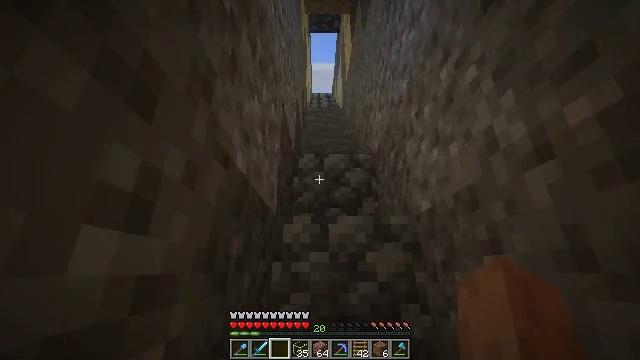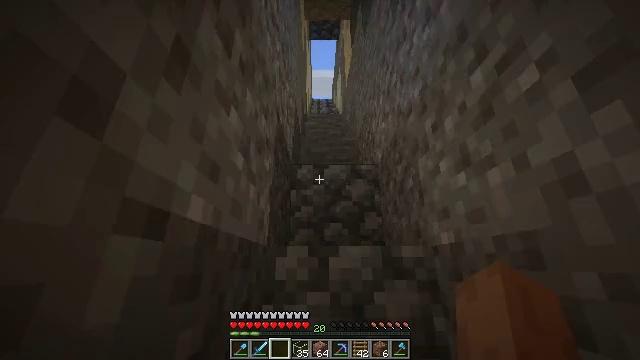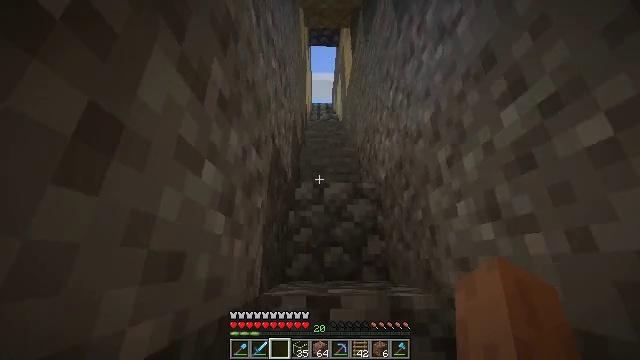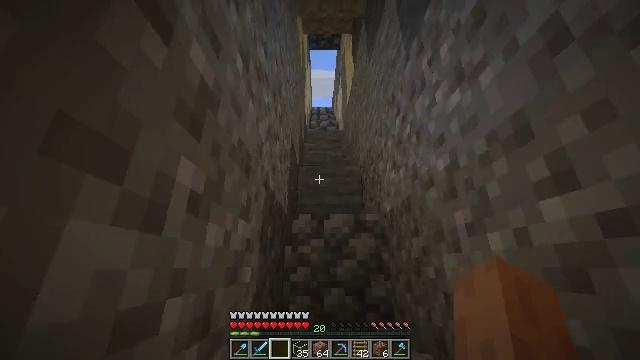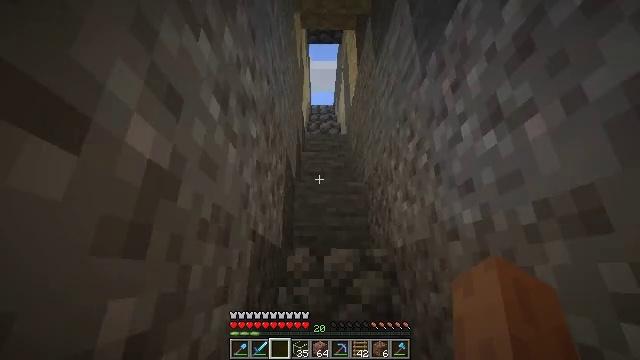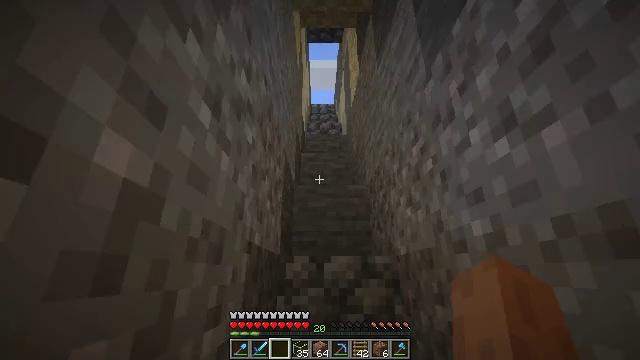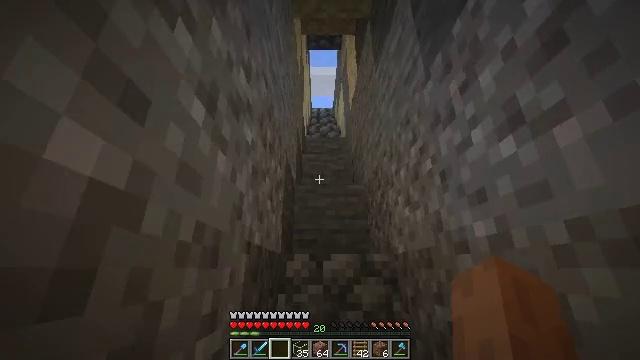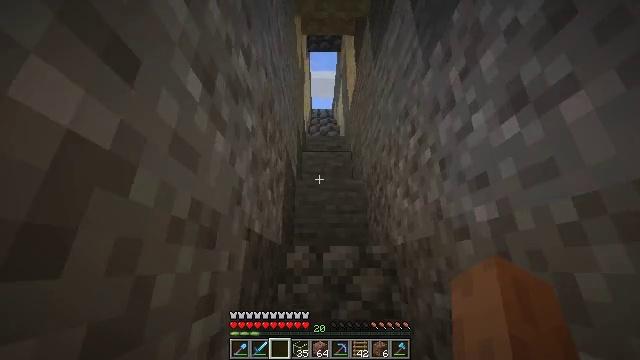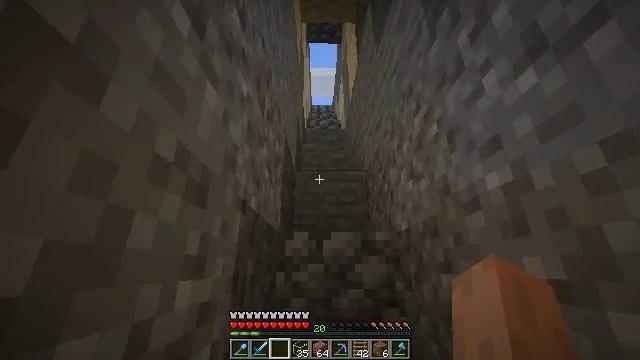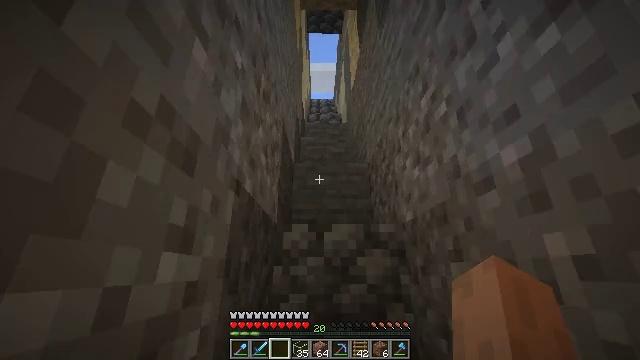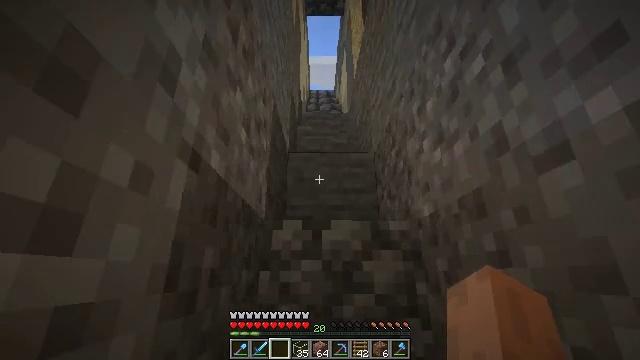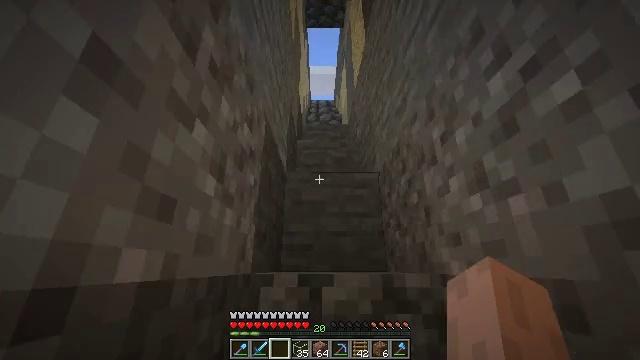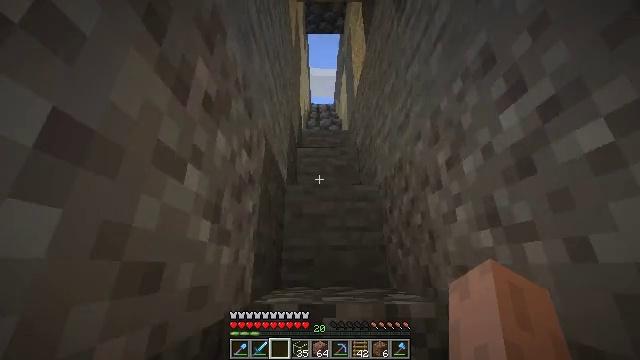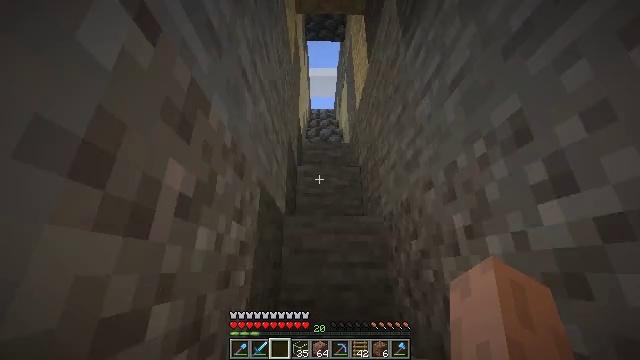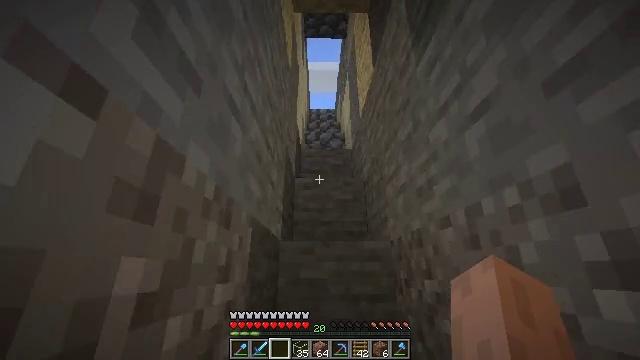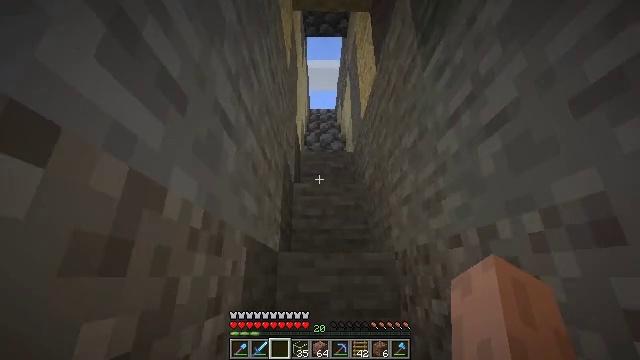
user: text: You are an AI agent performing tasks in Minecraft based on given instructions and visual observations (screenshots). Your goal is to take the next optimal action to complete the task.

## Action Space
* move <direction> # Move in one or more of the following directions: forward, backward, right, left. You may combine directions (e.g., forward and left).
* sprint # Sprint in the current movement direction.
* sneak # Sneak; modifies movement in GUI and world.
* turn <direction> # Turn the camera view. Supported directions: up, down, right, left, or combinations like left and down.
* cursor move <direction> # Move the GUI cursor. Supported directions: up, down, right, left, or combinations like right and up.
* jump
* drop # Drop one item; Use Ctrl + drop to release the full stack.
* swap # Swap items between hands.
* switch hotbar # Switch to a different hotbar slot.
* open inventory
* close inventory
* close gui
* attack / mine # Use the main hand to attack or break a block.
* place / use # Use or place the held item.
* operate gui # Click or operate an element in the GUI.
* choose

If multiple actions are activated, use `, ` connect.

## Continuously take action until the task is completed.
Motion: motion action
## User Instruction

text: Mine the ladder from the wall.
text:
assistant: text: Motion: move forward, sprint, jump
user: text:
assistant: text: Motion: move forward, sprint, jump
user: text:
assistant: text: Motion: move forward, sprint, jump
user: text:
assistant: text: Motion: move forward, jump
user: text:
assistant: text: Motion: move forward, jump
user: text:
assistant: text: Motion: move forward, jump
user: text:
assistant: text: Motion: move forward, jump
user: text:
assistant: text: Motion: move forward, jump
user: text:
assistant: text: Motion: move forward, jump
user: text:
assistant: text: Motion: move forward, sprint, jump
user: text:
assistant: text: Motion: move forward, sprint, jump
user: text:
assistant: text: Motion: move forward, sprint, jump
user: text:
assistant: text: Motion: move forward, jump
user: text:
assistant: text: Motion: move forward, jump
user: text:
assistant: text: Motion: move forward, jump
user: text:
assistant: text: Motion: move forward, jump
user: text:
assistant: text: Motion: move forward, jump
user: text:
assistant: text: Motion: move forward, sprint, jump
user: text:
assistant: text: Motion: move forward, sprint, jump
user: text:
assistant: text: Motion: move forward, jump
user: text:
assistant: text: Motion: move forward, jump
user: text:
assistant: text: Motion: move forward, jump
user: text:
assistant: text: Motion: move forward, jump
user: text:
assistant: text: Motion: move forward, jump
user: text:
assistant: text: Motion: move forward, sprint, jump
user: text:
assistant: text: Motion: move forward, sprint, jump
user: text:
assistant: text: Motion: move forward, sprint, jump
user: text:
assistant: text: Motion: move forward, jump
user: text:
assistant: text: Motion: move forward, jump
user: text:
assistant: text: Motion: move forward, jump